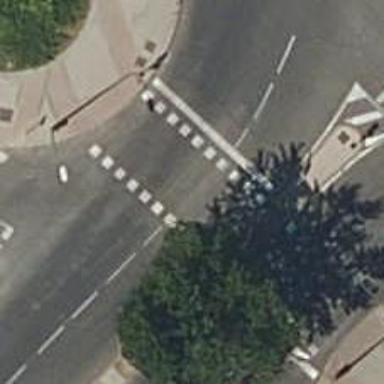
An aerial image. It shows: Uncontrolled crossing on the road.